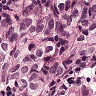
Metastatic tissue present: yes